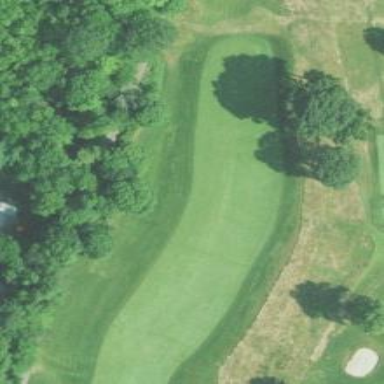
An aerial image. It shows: Golf fairway surrounded by grass.